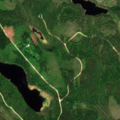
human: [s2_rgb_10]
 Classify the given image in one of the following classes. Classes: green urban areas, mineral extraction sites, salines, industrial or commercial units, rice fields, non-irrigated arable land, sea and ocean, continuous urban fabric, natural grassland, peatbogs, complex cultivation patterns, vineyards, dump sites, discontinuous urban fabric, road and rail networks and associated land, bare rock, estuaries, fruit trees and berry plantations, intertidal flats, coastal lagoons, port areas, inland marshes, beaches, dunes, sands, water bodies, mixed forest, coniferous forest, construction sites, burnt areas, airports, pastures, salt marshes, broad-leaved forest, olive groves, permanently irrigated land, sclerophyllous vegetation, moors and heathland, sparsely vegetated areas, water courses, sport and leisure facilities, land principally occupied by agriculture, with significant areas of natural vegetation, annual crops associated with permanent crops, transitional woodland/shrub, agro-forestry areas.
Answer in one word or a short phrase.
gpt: coniferous forest, mixed forest, transitional woodland/shrub